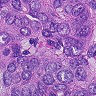
Metastatic tissue present: yes